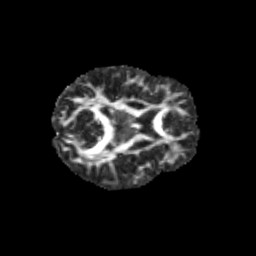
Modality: FA
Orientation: axial
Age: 13
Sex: female
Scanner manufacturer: siemens
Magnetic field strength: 3 T
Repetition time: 3.8 s
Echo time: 0.07 s